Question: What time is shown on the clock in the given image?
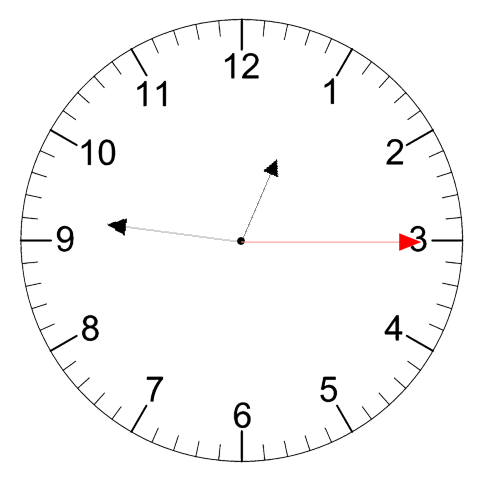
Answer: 12:46:15